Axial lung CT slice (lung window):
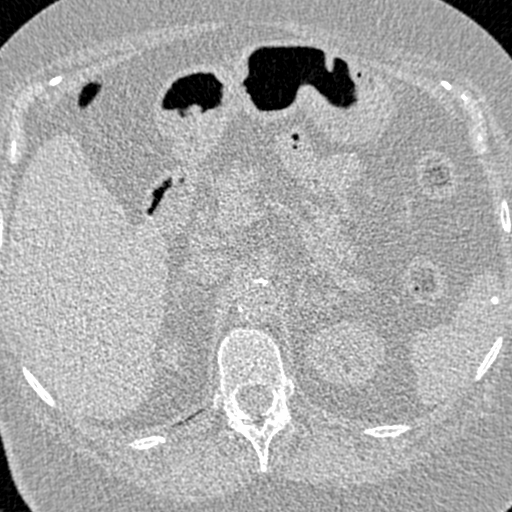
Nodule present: no